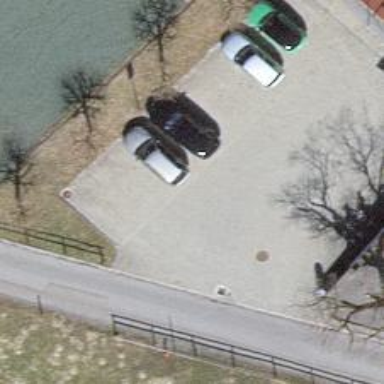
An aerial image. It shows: Parking area.